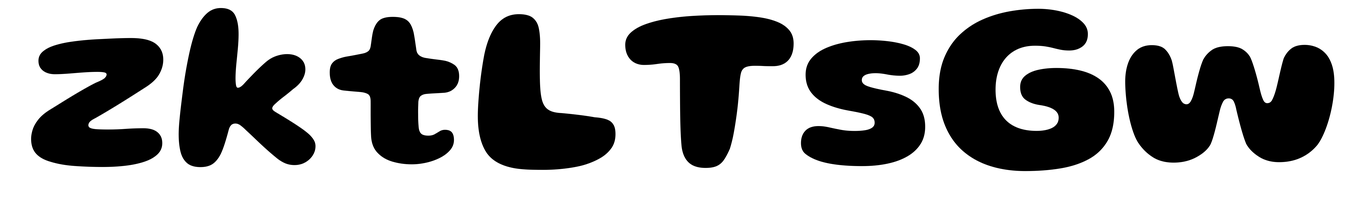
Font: Gluten_Bold